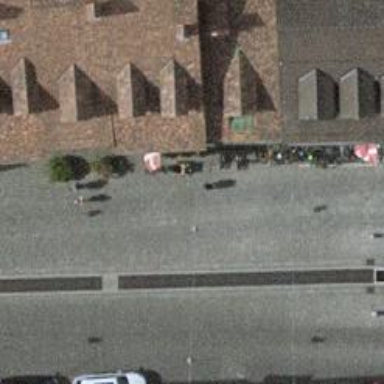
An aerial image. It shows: Bicycle rental service.